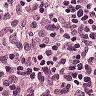
Metastatic tissue present: no